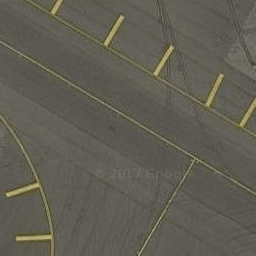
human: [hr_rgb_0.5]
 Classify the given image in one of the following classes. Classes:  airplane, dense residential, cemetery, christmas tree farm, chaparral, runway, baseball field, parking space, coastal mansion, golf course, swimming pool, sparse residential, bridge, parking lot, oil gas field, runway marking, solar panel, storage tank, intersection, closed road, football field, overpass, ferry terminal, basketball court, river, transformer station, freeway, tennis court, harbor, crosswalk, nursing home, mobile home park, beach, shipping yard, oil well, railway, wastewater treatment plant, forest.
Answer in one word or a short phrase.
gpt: runway marking